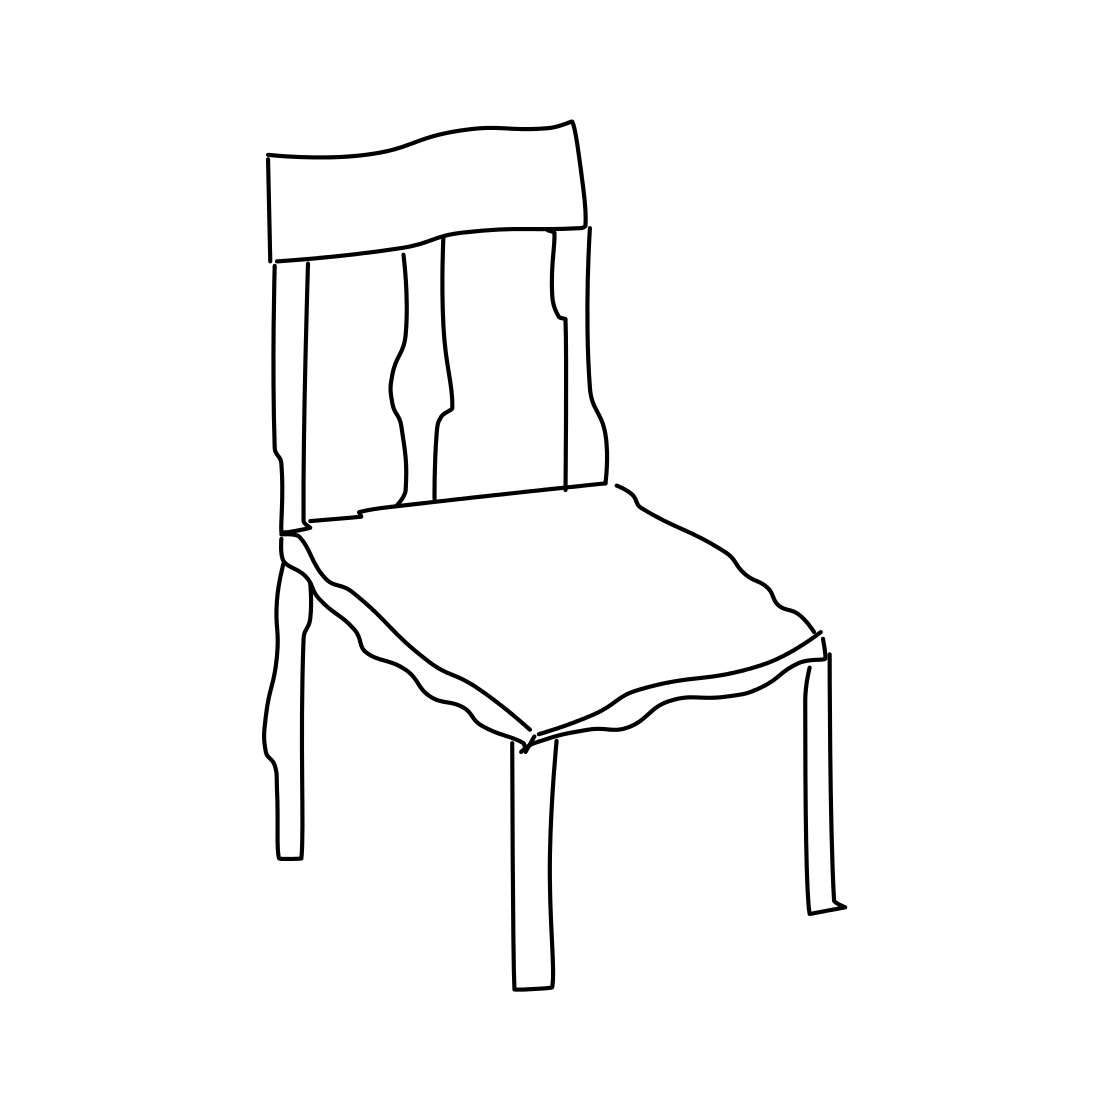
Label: chair